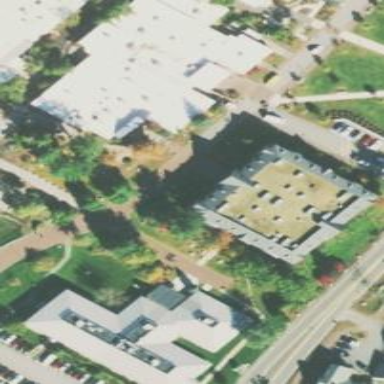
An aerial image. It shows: View of university building.